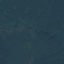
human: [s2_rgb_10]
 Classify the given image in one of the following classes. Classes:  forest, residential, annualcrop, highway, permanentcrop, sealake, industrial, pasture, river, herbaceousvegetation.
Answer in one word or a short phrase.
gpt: Forest